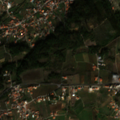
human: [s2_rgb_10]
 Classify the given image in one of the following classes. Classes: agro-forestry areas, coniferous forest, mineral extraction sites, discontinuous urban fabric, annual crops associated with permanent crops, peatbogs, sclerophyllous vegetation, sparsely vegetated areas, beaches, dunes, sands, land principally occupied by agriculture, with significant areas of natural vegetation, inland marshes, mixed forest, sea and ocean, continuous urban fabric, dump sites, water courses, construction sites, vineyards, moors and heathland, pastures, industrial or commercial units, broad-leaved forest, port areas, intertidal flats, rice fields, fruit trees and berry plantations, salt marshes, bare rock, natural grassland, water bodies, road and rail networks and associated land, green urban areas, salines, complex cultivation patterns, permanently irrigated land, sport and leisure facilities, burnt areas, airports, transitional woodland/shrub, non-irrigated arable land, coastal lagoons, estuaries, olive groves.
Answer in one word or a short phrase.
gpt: discontinuous urban fabric, vineyards, complex cultivation patterns, land principally occupied by agriculture, with significant areas of natural vegetation, coniferous forest